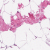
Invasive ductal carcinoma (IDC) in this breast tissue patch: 0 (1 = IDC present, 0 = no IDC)